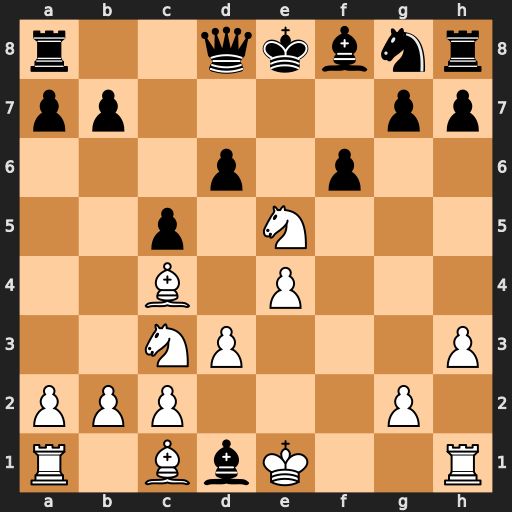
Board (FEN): r2qkbnr/pp4pp/3p1p2/2p1N3/2B1P3/2NP3P/PPP3P1/R1BbK2R
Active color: w
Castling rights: KQkq
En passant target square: -
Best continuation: Bf7+ Ke7 Nd5#